Current action and preconditions to check: trajectory_clear

Your task: For each precondition in the list above, predict whether it will hold at this action.

Consider the current scene as observed from the mobile robot's camera, and analyze the predicted future states of all dynamic agents (e.g., people, animals, vehicles, or any moving entities) within the NEXT SECOND.

IMPORTANT: Only answer "very likely" if you are absolutely certain—based on strong, clear evidence—that a dynamic agent will violate the precondition in the predicted future state. Do NOT answer "very likely" for unlikely, ambiguous, or low-probability risks.

Ask yourself for each precondition: Is there a high probability, with clear and convincing evidence, that the predicted future states of any dynamic agent will interfere with the predicted future state of the currently executing action within the NEXT SECOND, causing that precondition to fail?

Assess the risk level based on these predictions. Use "likely" or "very likely" if motions create a clear risk of interference.

Use "neutral" or "improbable" if agents are nearby but their predicted paths are clearly diverging or non-conflicting.

Failure Risk Categories: "very improbable", "improbable", "neutral", "likely", "very likely"

Answer Format: Output ONLY the probability_of_failure value from these categories: "very improbable", "improbable", "neutral", "likely", "very likely"

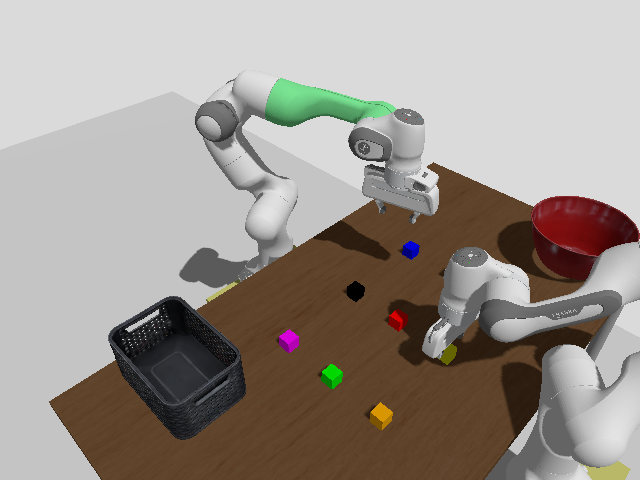

Answer: very improbable